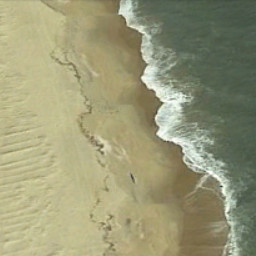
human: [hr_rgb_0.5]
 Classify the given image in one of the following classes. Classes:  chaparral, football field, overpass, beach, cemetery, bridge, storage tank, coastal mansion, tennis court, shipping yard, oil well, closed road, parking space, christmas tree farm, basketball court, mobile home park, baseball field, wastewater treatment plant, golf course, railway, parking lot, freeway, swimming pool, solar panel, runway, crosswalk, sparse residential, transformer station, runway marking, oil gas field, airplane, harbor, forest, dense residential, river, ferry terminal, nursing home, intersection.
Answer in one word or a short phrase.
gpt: beach